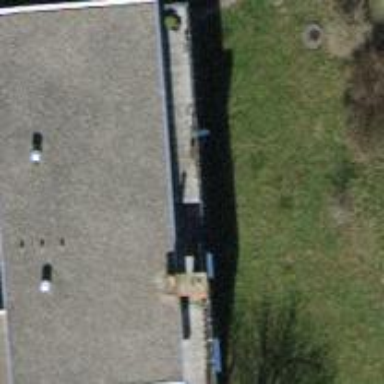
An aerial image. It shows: Apartment building with flat roof.